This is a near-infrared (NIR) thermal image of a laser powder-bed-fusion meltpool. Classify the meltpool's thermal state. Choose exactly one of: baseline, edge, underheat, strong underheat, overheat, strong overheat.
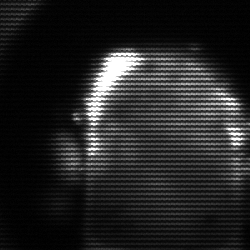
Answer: baseline